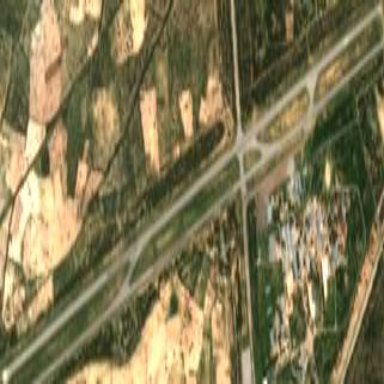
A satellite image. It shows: Runway surface made of asphalt at airport.